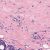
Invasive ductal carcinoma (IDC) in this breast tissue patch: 1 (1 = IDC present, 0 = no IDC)